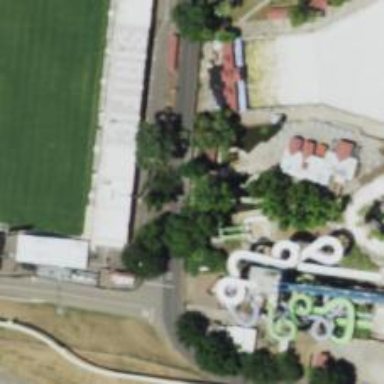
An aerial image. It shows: Water slide attraction.